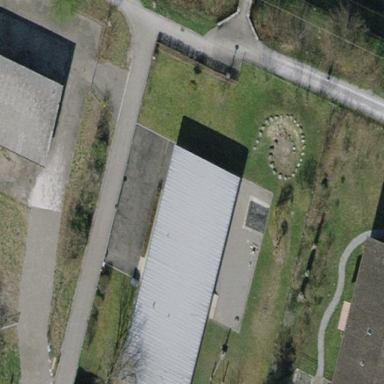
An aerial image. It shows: Kindergarten building.